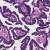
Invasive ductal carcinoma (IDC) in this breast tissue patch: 0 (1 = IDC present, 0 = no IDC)